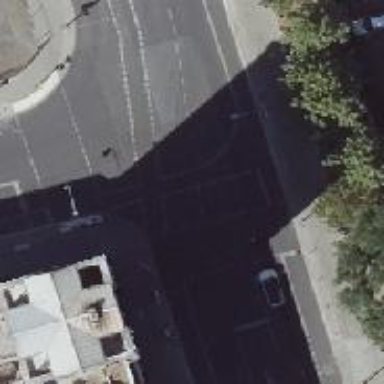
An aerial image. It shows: Road crossing with traffic signals.